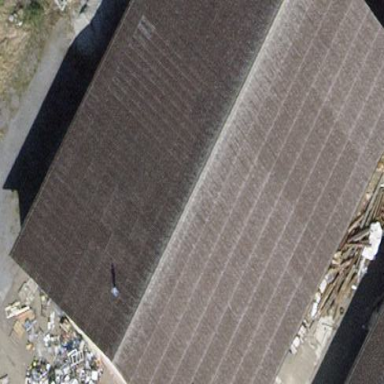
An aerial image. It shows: Industrial building.